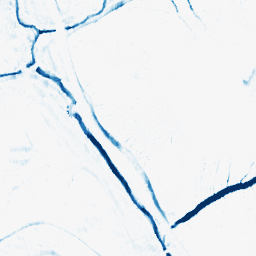
Category: morphological
Decomposition family: morphological_ellipse
Decomposition parameters: operation: closing
width: 10
height: 5
Upsampling method: regularized
Upsampling parameters: scale: 2
lambda_reg: 0.001
Upsampling scale: 2